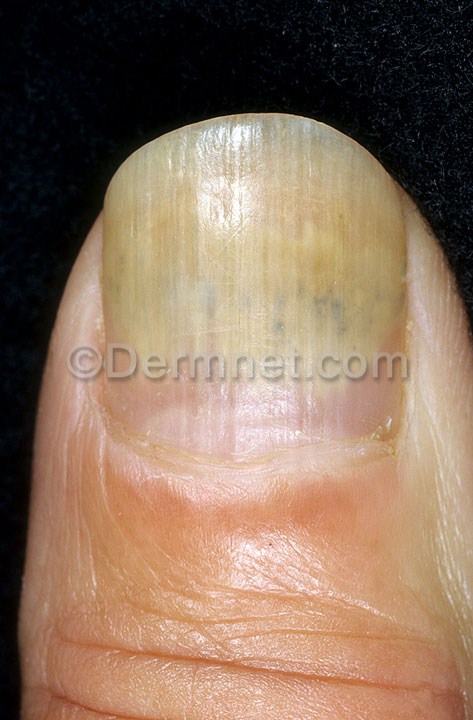
Disease: Nail Fungus and other Nail Disease